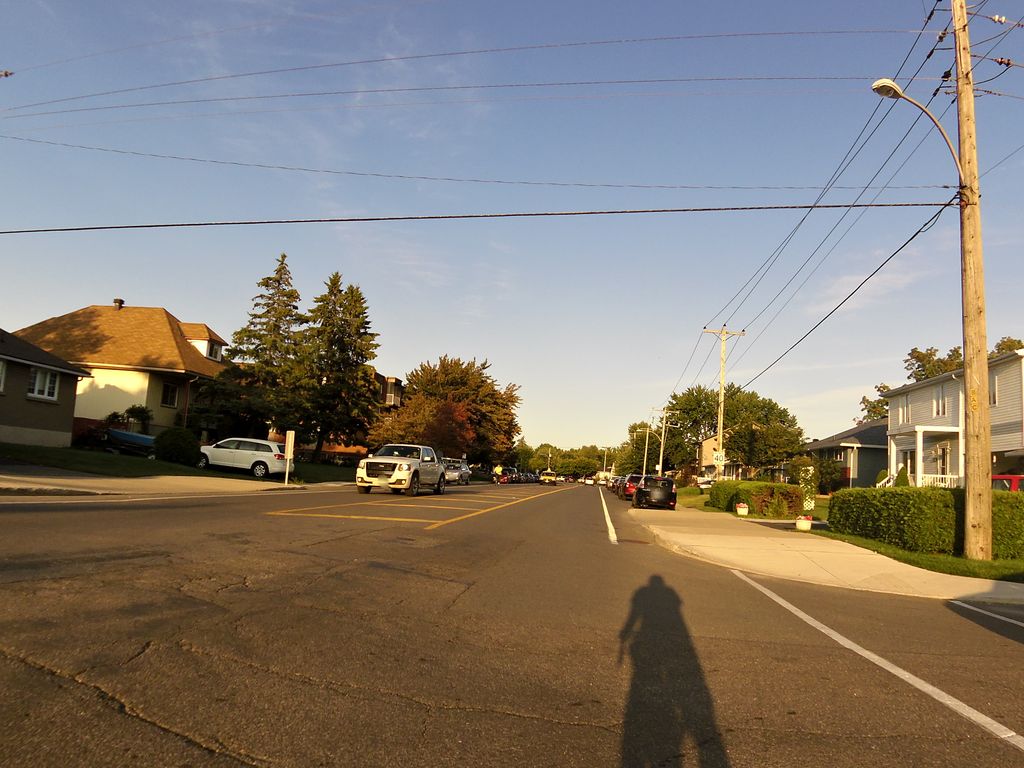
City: ottawa-gatineau